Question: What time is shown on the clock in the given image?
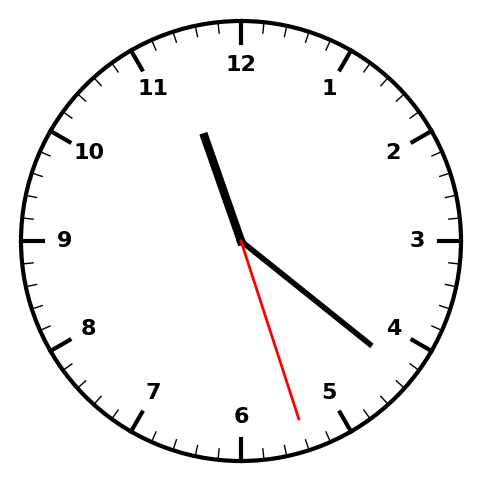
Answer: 11:21:27